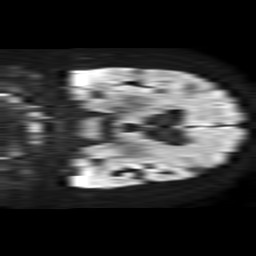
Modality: TRACE
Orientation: coronal
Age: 74
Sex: female
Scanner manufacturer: philips
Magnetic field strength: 1.5 T
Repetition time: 4.6 s
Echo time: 0.08631 s